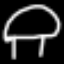
Label: mushroom